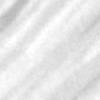
Label: change